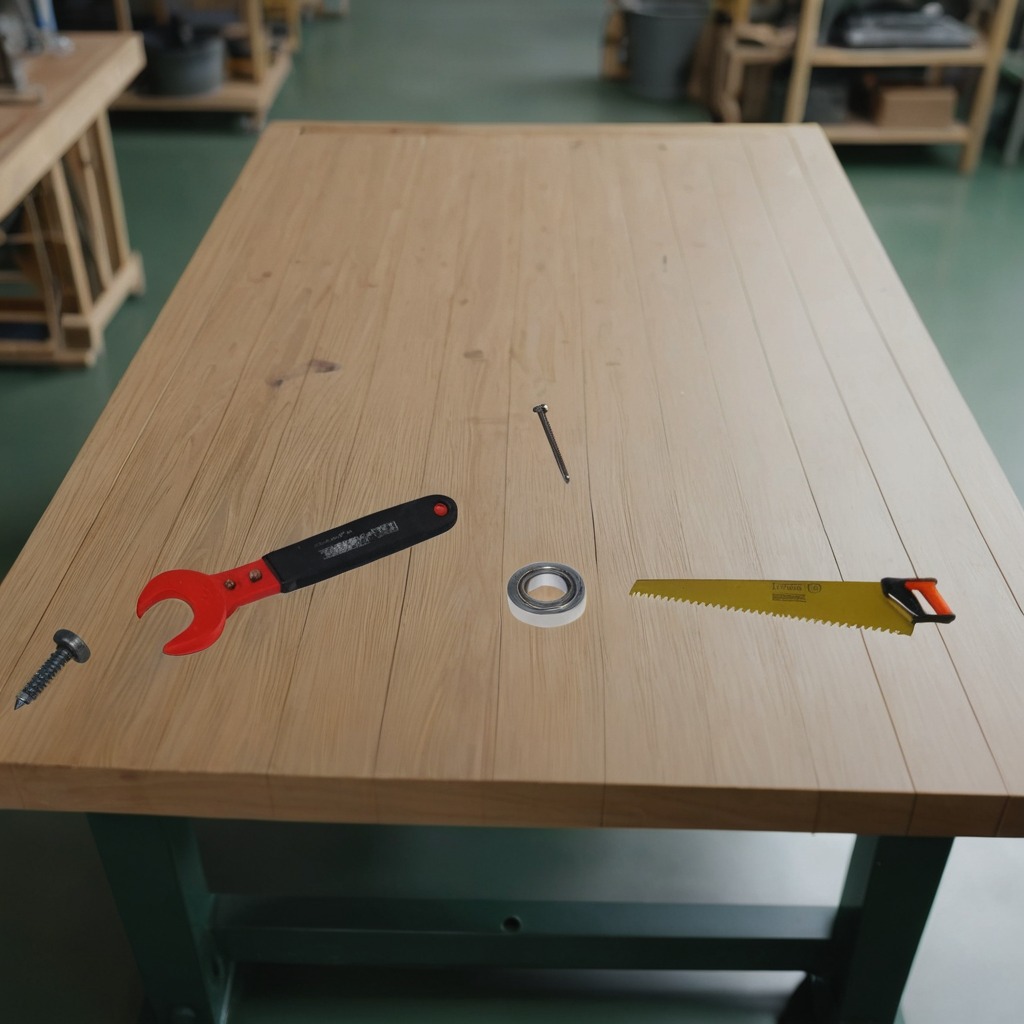
A ball bearing, a machine screw, an iron nail, a saw, and a wrench are lying on the workbench.